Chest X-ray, AP view. Patient: 61 years old, sex F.
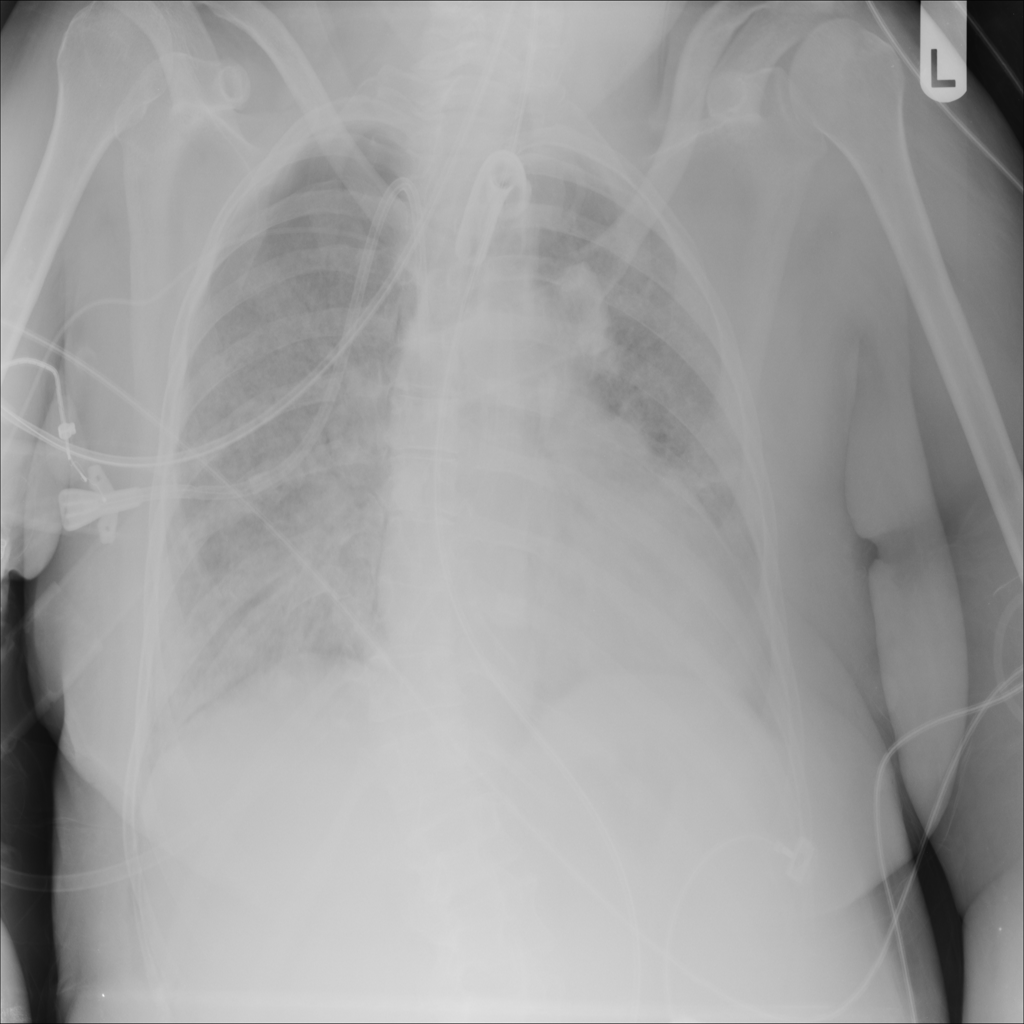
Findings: No Finding